Interaction volume radius: 5 \u00c5
Interaction volume height: 20 \u00c5
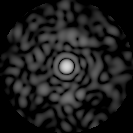
Disorder parameter: 0.8263